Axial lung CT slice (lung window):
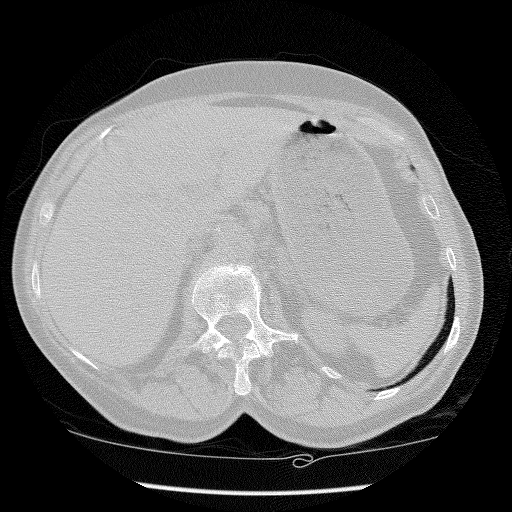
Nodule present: no